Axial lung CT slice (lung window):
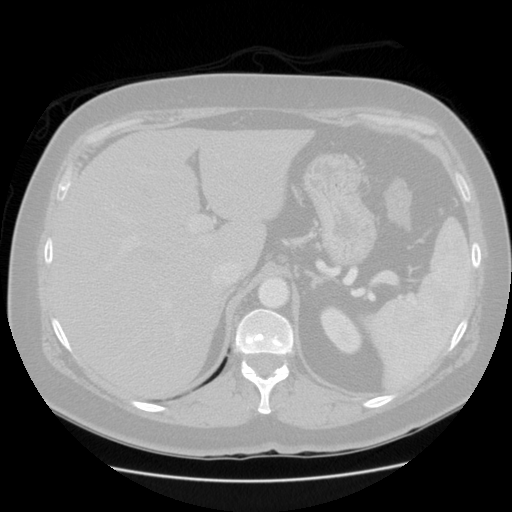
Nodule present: no